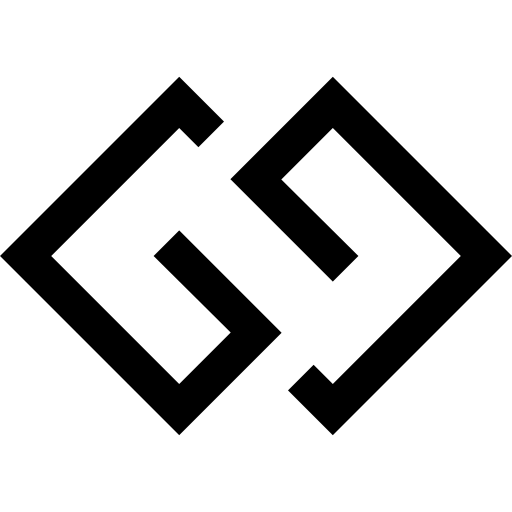
Tags: icon, FontAwesome, fa-icon, brand, gg